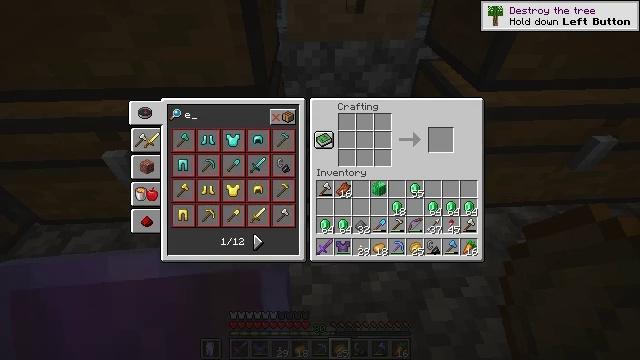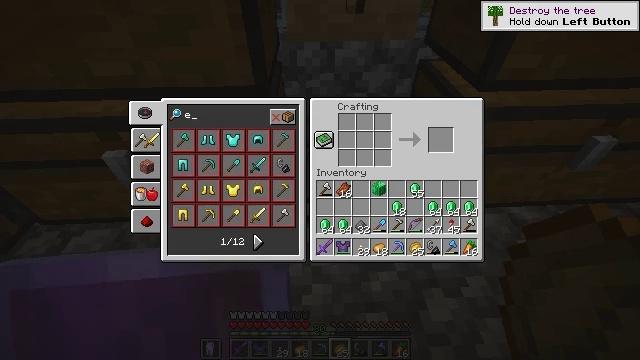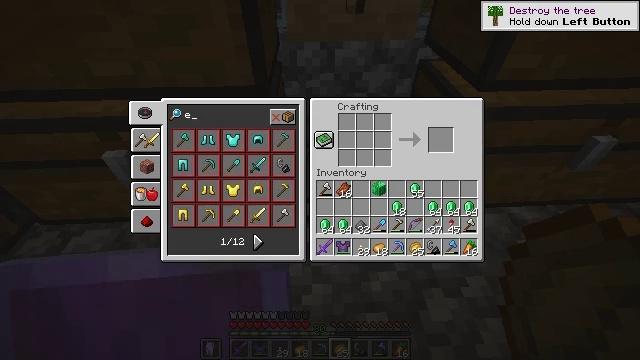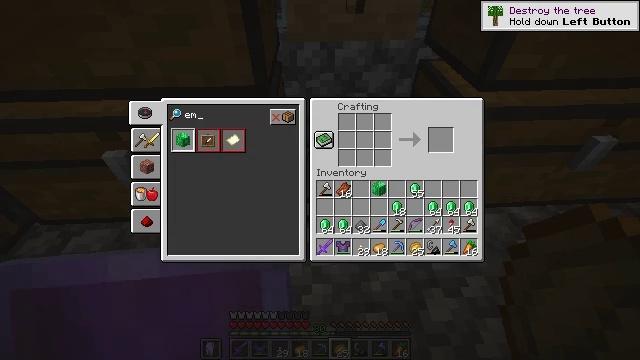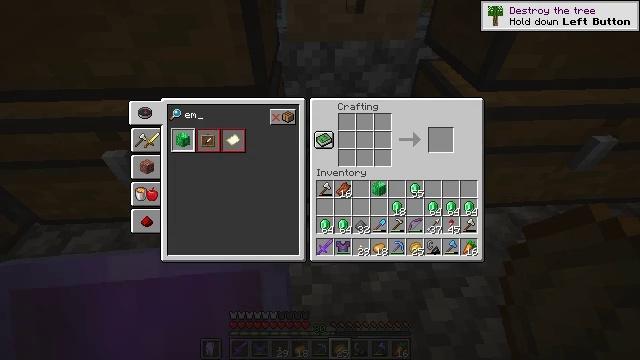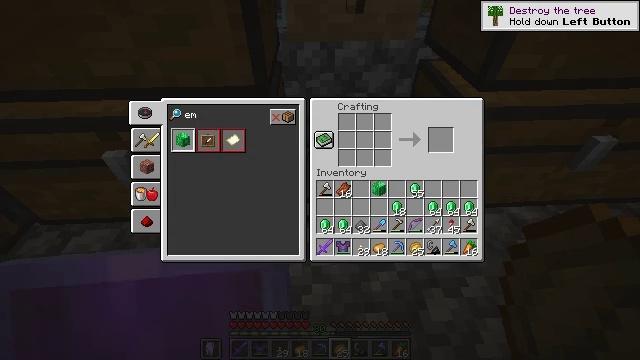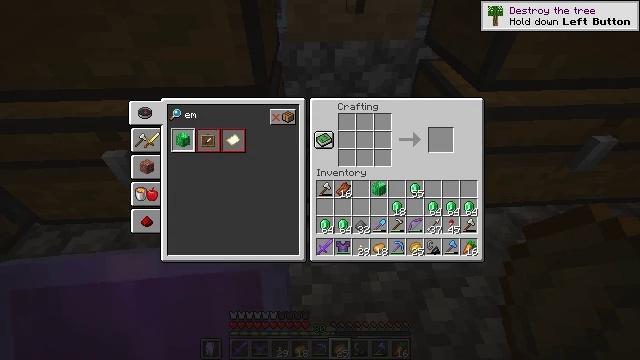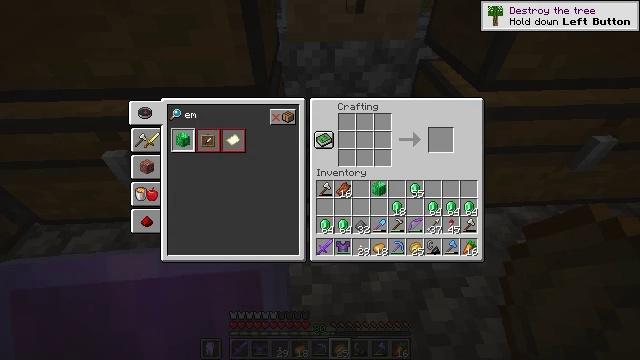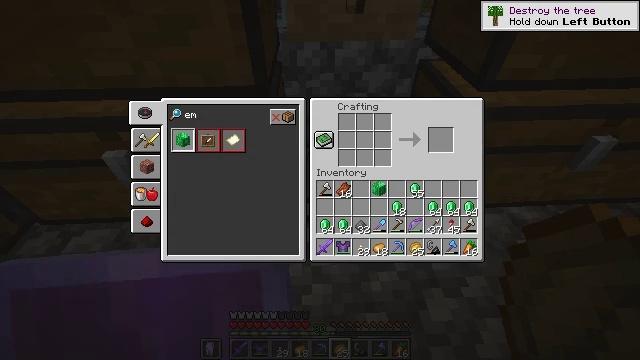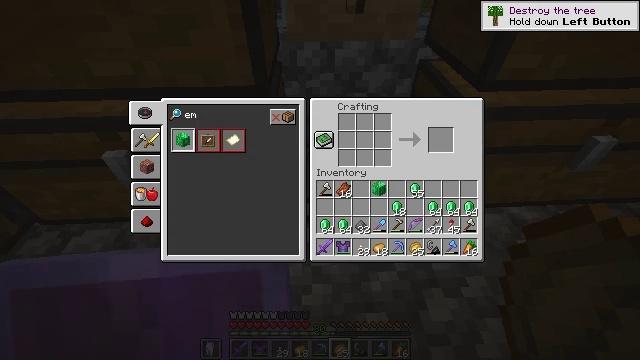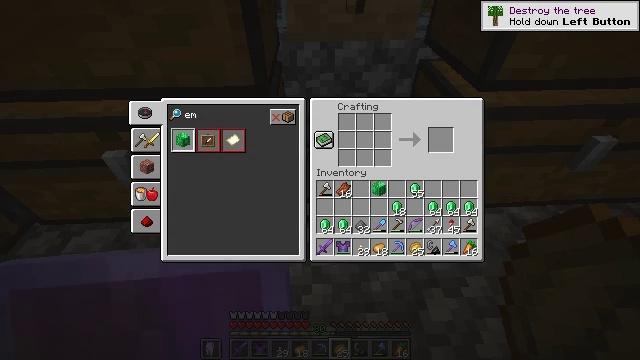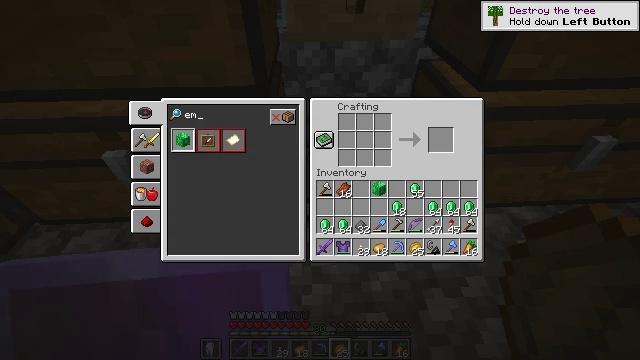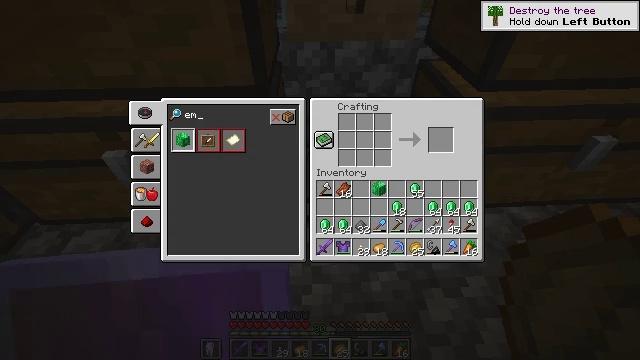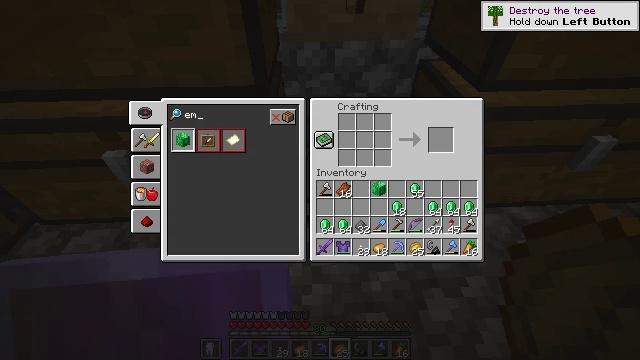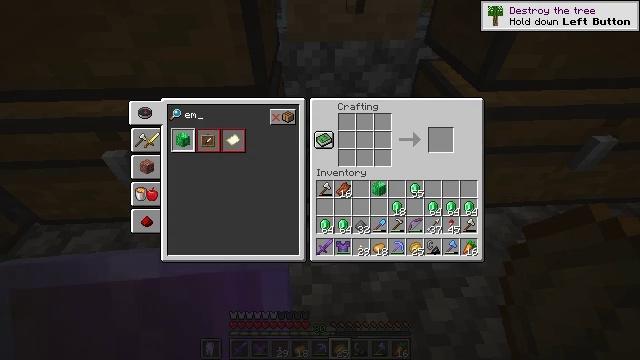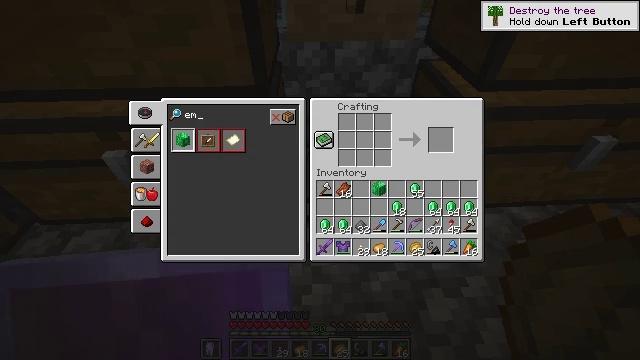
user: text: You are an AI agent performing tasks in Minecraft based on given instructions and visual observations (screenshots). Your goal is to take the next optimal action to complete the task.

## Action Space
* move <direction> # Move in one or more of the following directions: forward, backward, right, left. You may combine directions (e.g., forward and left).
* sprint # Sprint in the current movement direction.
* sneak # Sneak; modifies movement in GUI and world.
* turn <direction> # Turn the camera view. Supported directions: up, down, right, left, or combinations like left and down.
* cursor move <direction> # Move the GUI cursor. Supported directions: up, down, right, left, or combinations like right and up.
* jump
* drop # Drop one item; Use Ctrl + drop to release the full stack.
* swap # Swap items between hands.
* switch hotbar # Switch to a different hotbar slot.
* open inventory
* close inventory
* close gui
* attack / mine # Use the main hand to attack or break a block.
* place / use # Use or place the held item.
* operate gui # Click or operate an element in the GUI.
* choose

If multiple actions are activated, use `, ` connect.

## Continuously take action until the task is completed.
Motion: motion action
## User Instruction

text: Open the crafting table to craft an emerald block.
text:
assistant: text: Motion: no_op
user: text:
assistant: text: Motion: no_op
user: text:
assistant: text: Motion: no_op
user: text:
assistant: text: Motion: no_op
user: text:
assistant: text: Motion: no_op
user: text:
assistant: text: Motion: no_op
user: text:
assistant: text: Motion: no_op
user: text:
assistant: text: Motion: no_op
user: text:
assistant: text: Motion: no_op
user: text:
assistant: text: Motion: no_op
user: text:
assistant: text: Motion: no_op
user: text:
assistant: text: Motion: no_op
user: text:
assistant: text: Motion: no_op
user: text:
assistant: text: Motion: no_op
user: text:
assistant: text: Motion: no_op
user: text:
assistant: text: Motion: no_op
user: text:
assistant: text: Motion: no_op
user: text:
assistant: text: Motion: no_op
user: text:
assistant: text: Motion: no_op
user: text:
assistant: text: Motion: no_op
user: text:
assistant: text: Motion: no_op
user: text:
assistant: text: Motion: no_op
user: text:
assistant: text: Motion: no_op
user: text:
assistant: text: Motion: no_op
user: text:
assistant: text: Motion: no_op
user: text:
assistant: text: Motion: no_op
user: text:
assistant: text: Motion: no_op
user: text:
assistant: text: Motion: cursor move right
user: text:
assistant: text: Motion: sneak, cursor move right and down
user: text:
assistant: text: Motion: sneak